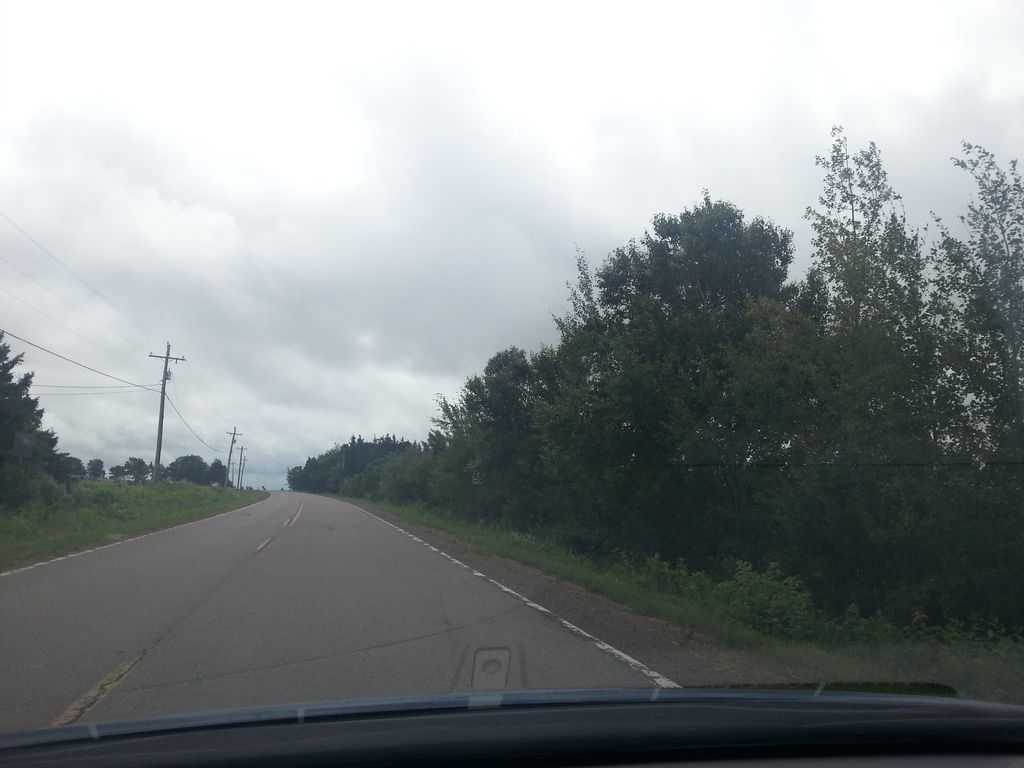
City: charlottetown